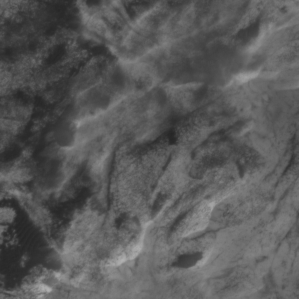
Label: non_frost